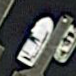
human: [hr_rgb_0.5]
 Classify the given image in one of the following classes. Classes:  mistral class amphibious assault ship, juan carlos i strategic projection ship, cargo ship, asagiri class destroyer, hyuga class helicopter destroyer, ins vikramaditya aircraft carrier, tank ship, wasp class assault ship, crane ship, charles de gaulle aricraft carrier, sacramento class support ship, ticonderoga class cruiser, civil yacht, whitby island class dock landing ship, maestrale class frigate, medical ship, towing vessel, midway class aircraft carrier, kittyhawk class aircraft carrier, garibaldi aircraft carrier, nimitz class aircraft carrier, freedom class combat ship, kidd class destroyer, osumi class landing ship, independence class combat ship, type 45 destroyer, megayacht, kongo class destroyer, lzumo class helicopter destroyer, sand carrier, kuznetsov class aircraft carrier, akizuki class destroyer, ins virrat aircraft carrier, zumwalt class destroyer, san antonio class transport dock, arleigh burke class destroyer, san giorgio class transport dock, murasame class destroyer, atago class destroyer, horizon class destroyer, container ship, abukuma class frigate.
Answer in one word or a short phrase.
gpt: Civil yacht